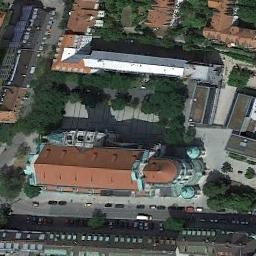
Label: church